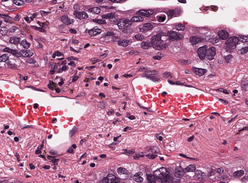
Tumor epithelial tissue: yes
Tumor-associated stroma tissue: yes
Normal tissue: no